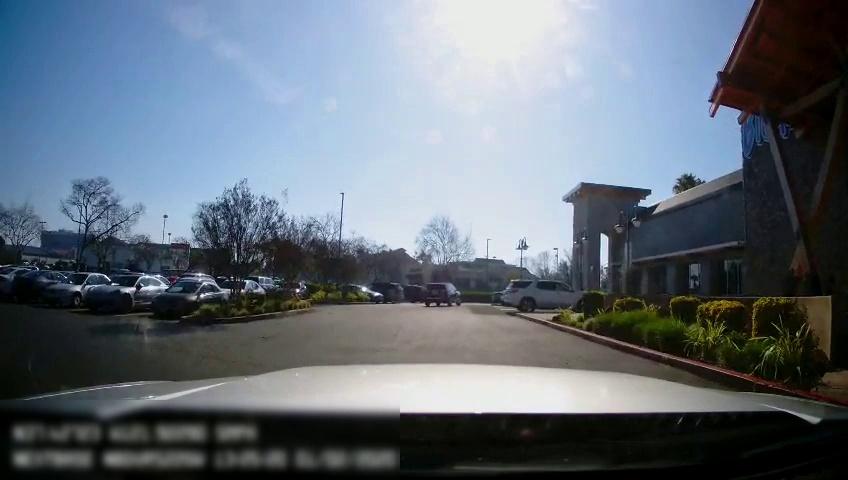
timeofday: Day
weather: Sunny
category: Drivable Space
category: Vehicles | Car
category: Vehicles | Car
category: Vehicles | Car
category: Vehicles | Car
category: Vehicles | Car
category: Vehicles | SUV
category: Vehicles | SUV
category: Vehicles | SUV
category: Vehicles | Car
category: Vehicles | Car
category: Vehicles | SUV
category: Vehicles | Car
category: Vehicles | Van
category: Vehicles | SUV
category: Vehicles | Car
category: Vehicles | Car